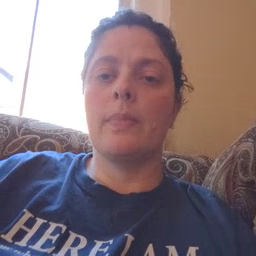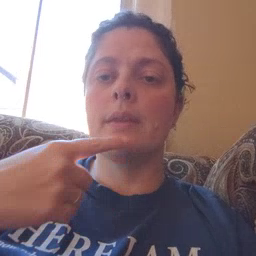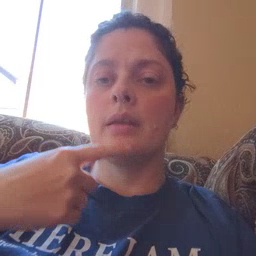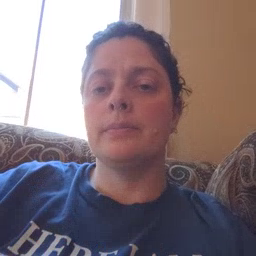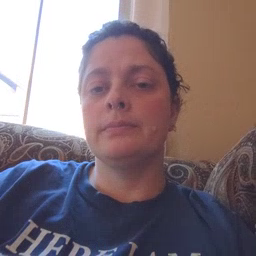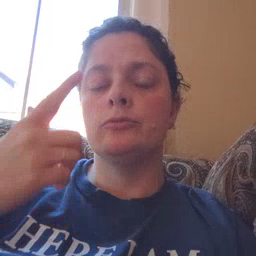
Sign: say